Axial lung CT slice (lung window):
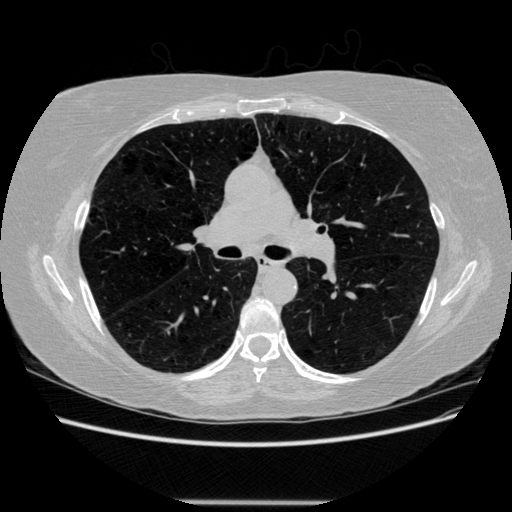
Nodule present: no